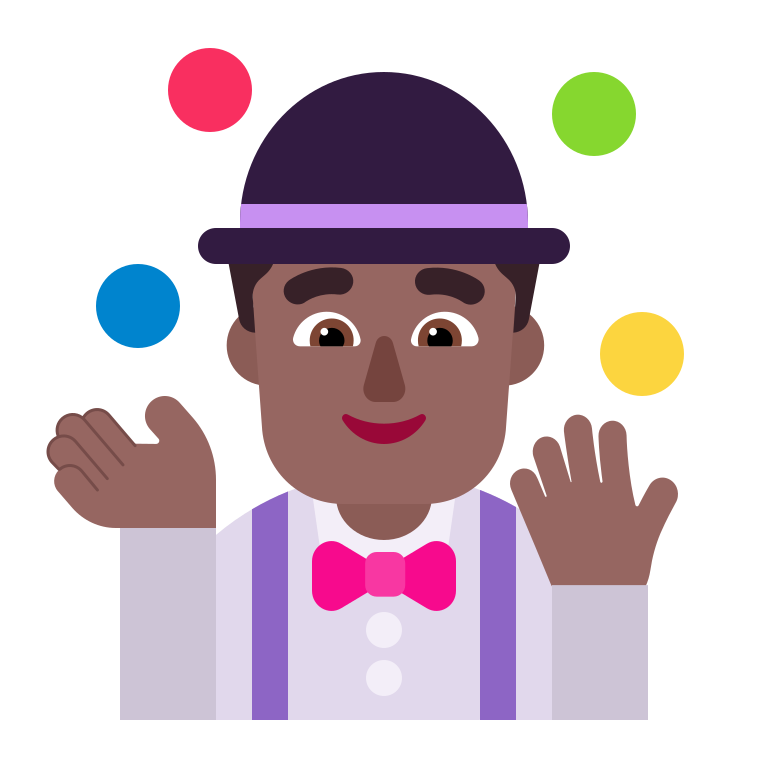
man juggling flat  dark